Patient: sex M, age 62
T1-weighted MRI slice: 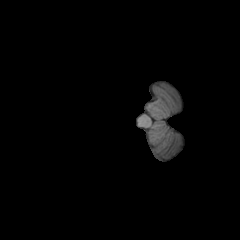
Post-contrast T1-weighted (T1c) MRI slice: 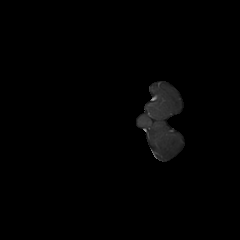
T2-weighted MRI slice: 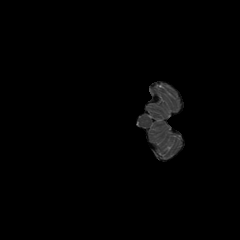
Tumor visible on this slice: no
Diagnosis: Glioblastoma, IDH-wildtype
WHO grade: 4